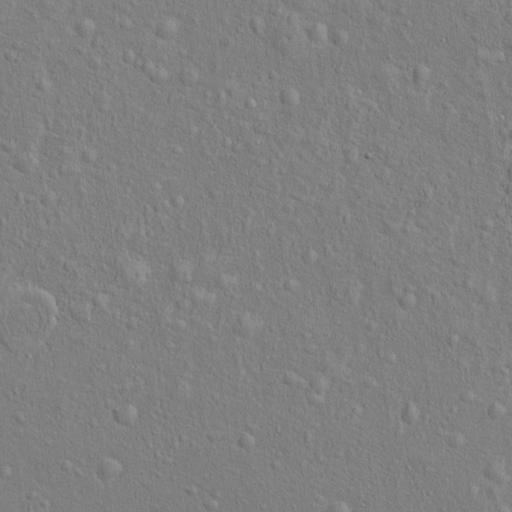
Classes present: Background